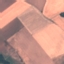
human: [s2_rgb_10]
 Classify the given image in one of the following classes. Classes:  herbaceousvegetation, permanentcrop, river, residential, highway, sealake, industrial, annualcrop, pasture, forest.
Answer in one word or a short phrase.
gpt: AnnualCrop